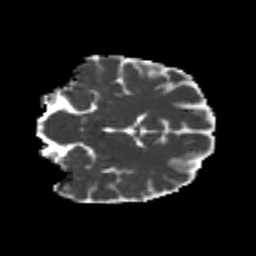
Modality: MD
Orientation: coronal
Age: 24
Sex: female
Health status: healthy
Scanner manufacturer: philips
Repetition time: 7.389 s
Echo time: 0.08599 s